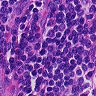
Metastatic tissue present: no